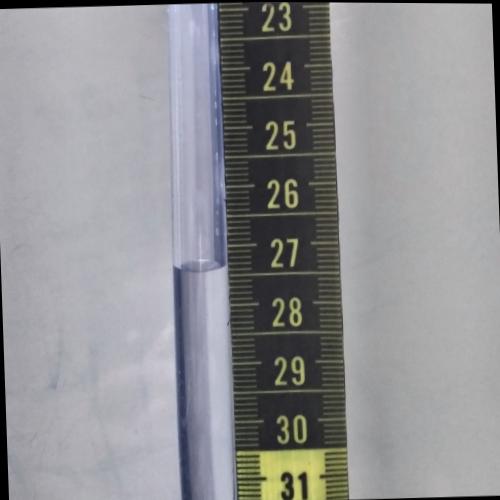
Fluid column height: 27.9 cm